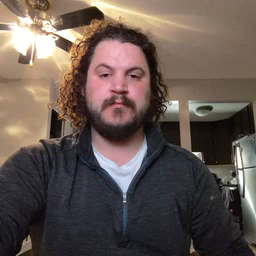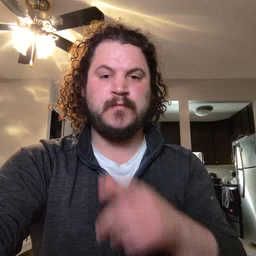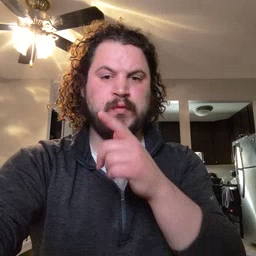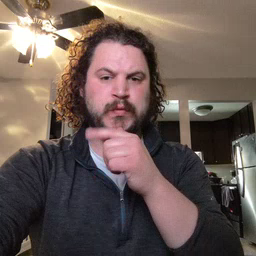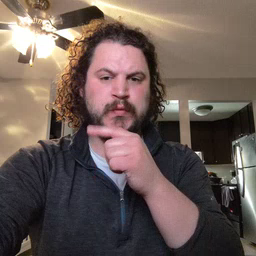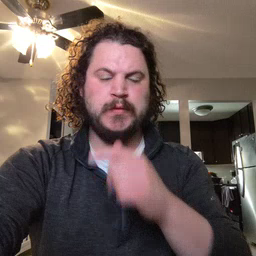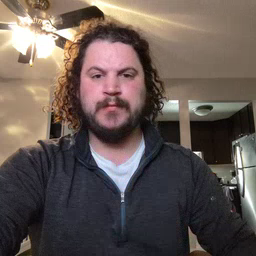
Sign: who